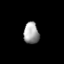
Tissue: lung
Cell type: Epithelial cells
Senescence score: 0.2047
Nuclear area (px): 324
Mean DAPI intensity: 159.84